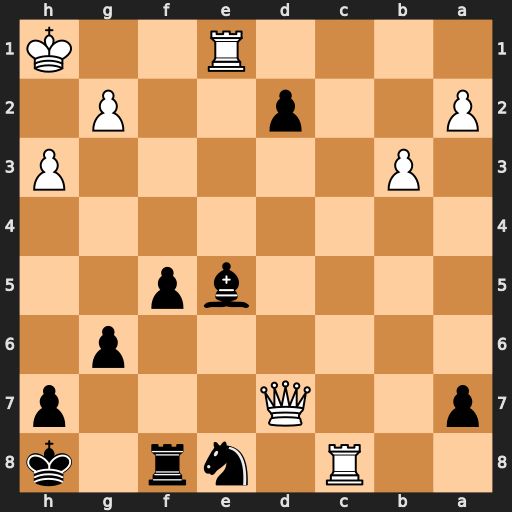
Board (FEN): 2R1nr1k/p2Q3p/6p1/4bp2/8/1P5P/P2p2P1/4R2K
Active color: b
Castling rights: -
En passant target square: -
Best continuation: dxe1=Q#